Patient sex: M
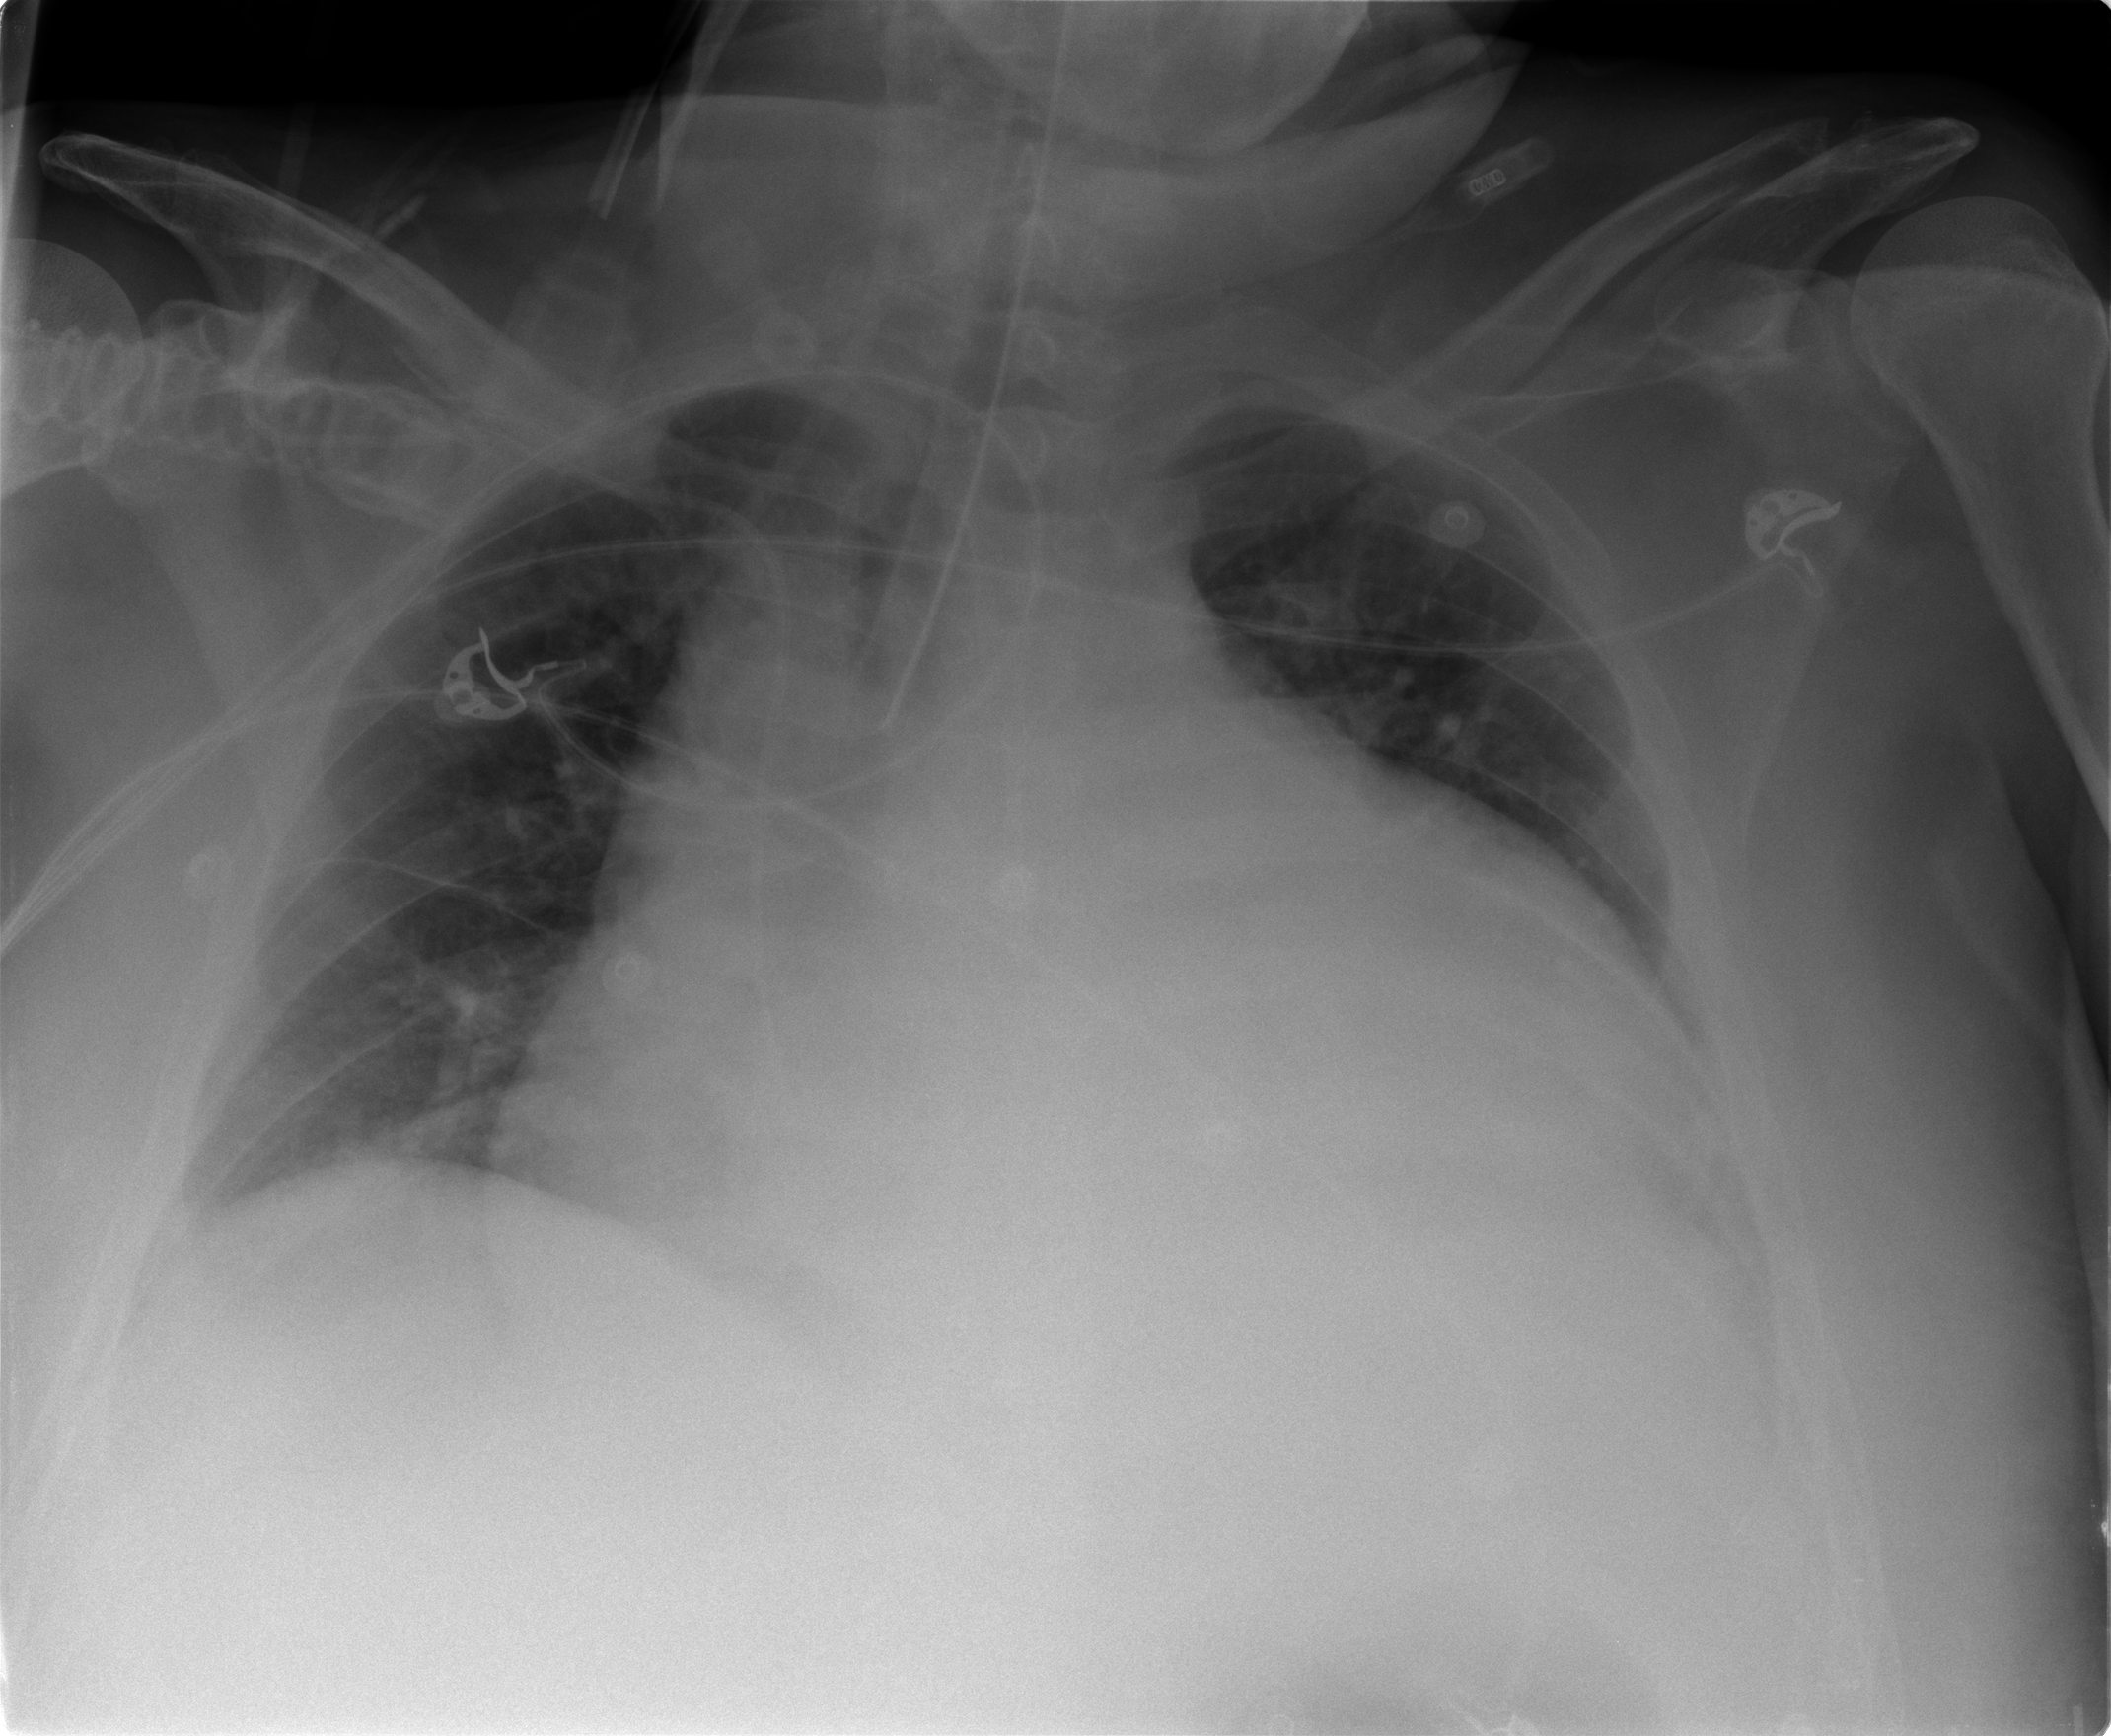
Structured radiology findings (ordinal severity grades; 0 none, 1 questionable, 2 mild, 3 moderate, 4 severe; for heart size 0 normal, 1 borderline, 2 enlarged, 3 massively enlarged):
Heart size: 3
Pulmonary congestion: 1
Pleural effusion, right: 0
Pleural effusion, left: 0
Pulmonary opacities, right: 0
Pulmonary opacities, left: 0
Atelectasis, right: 1
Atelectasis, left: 2